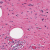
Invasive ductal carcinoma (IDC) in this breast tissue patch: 0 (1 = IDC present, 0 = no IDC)